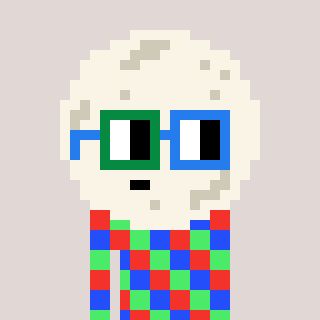
a pixel art character with square green and blue glasses, a moon-shaped head and a bluegrey-colored body on a warm background